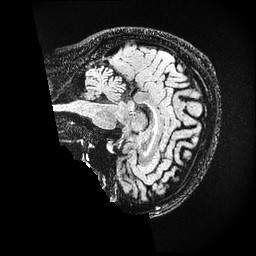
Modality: FLAIR
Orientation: sagittal
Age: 38
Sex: female
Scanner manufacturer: ge
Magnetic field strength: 3 T
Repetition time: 4.802 s
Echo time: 0.1172 s